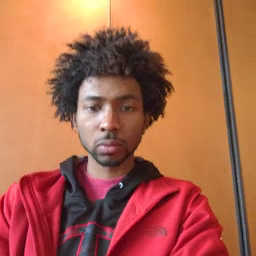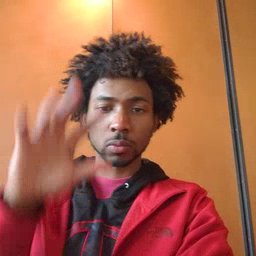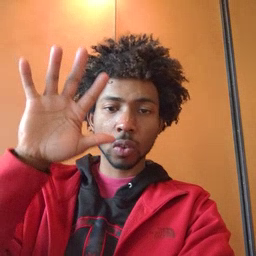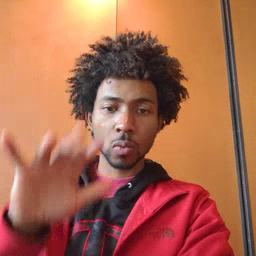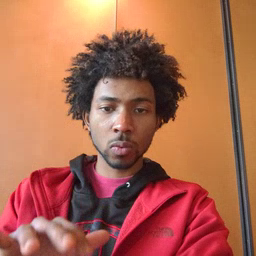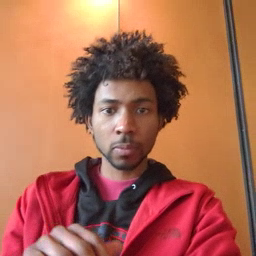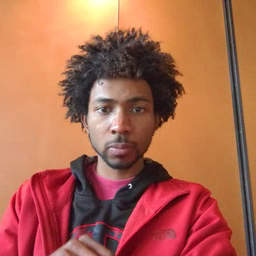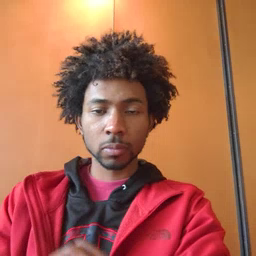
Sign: snow